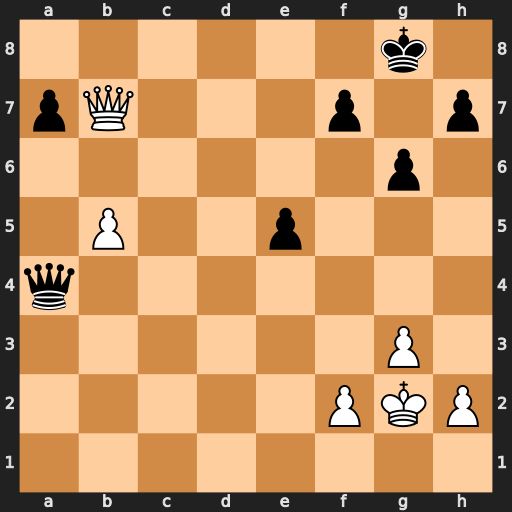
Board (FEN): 6k1/pQ3p1p/6p1/1P2p3/q7/6P1/5PKP/8
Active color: w
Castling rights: -
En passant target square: -
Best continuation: Qa8+ Kg7 b6